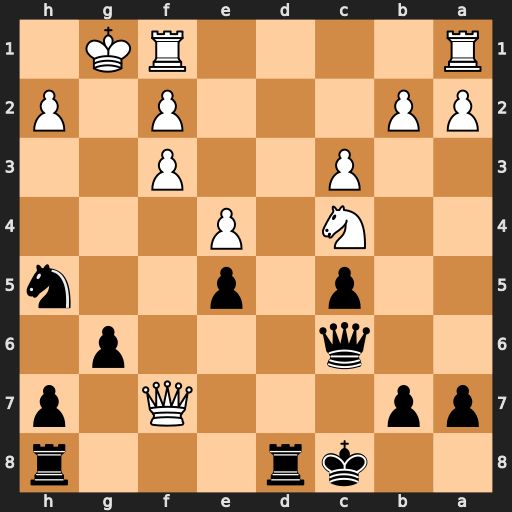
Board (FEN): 2kr3r/pp3Q1p/2q3p1/2p1p2n/2N1P3/2P2P2/PP3P1P/R4RK1
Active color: b
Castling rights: -
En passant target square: -
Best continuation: Rd7 Nxe5 Rxf7 Nxc6 bxc6